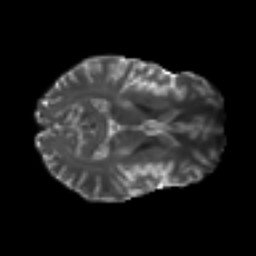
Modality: T2w
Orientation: axial
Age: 25
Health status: ill
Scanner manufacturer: philips
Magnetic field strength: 3 T
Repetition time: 9 s
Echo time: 0.127 s